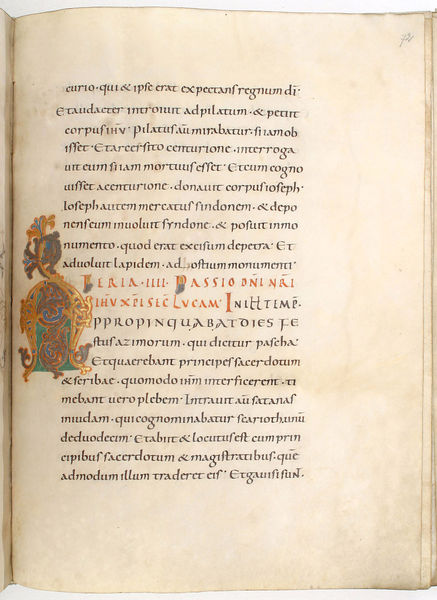
Titel: Gerocodex, Perikopenbuch
Institution: Darmstadt, Hessische Landesbibliothek
Schlagwörter: weiß, gelb, grün, blume, orange, schwarz, skizze, rot, ornament, bibel, gold, schrift, papier, verzierung, buch, geld, seite, text, buchstabe, buchstaben, initiale, buchseite, pergament, wappen, christus, absatz, nummer, handschrift, zeile, latein, lateinisch, wasserzeichen, buchmalerei, passion, versalie, evangeliar, irisch, manuskript, sprache, a, ornamentr, unziale, 72, eria